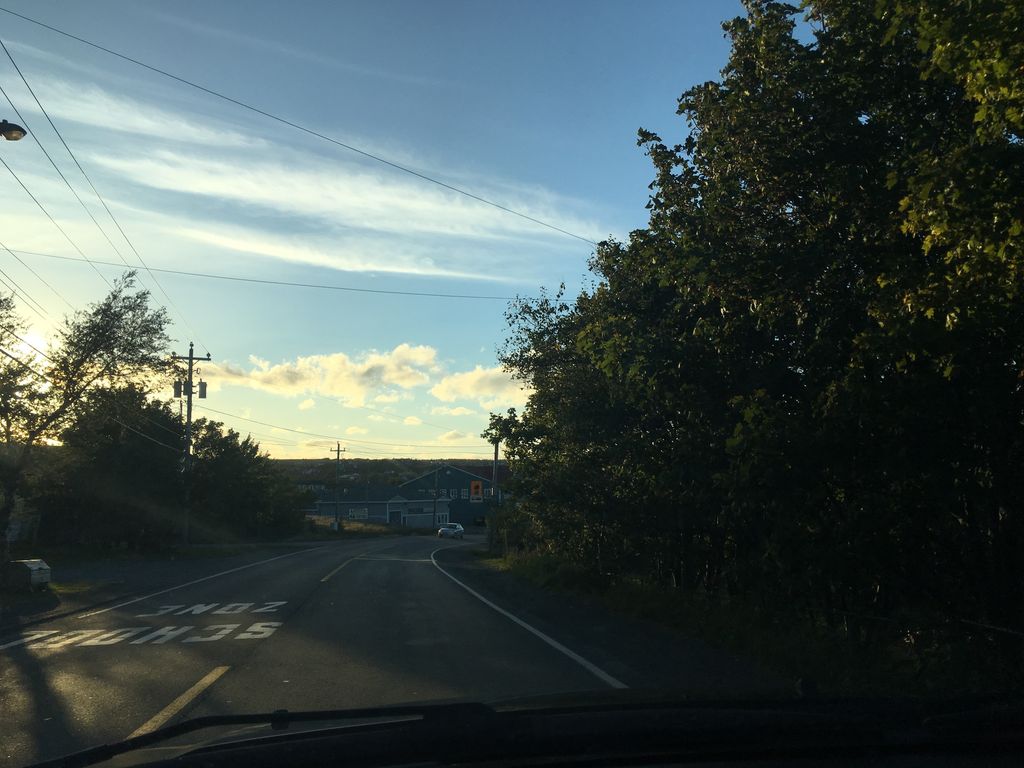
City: st_johns